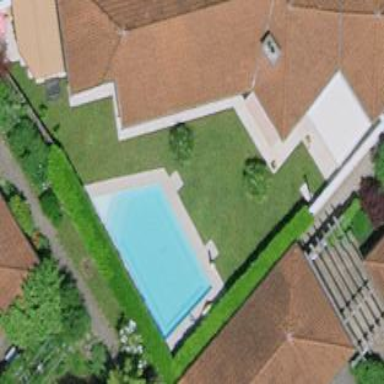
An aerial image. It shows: Swimming pool located in leisure land.